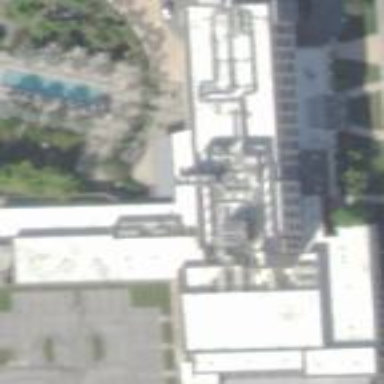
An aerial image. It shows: Hotel building.